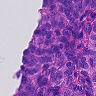
Metastatic tissue present: yes